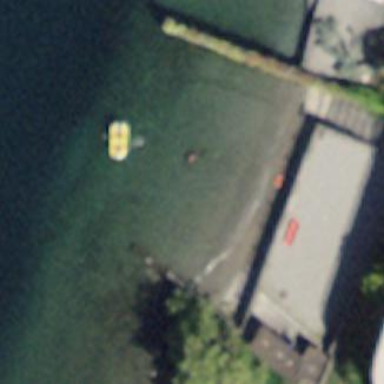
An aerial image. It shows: Public bath located on gravel beach. The open-air bath is by the lake.